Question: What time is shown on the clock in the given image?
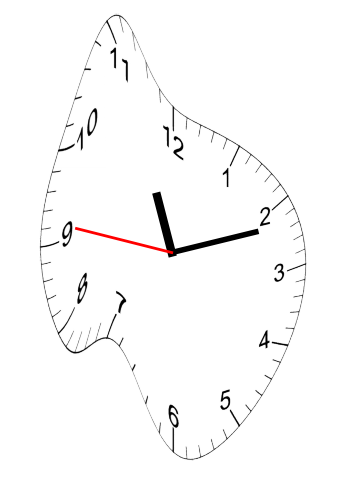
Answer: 11:11:46